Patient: sex M, age 53
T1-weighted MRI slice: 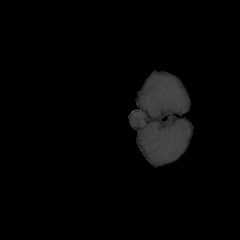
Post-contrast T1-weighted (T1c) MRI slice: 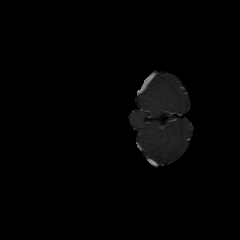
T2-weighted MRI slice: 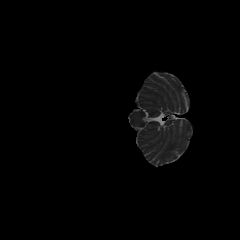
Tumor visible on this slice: no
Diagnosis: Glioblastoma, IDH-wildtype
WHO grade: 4